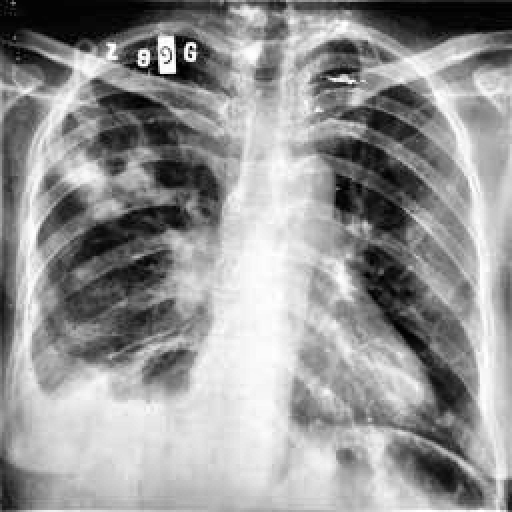
Finding: TUBERCULOSIS